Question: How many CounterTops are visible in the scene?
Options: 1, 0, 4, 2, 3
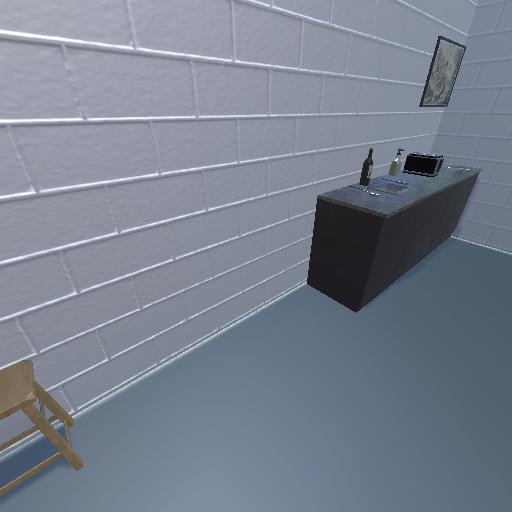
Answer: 1